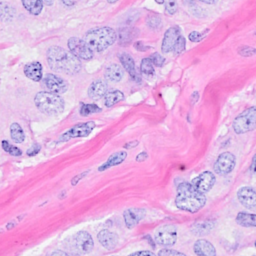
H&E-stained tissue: Breast